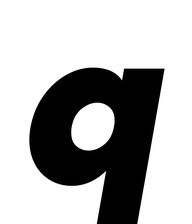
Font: Poppins-ExtraBoldItalic